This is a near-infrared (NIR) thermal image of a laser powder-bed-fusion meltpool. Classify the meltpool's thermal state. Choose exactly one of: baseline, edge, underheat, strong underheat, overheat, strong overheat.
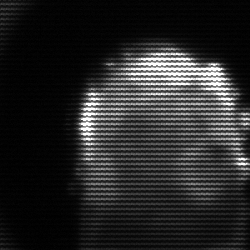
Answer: baseline